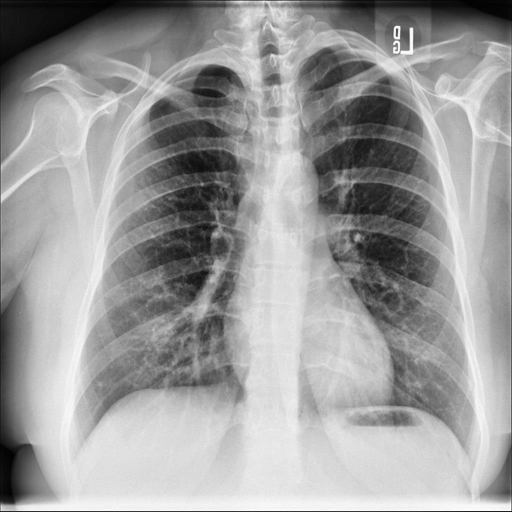
Finding: NORMAL